Question: I'm trying to display a datetime column from MSSQL. However when I was displaying the date from the database, it appears as this.

There is a .0 at the back of the time. Is there anyway to remove the .0? By the way, I'm using grails. This is my codes, hope you guys can help out over here. :)
'''
def result = sql.rows("select * from user")
def example = sql.rows(query)
[result:result]
'''
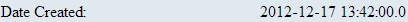
Answer: In your gsp while displaying your date you can format it like:
'''
<g:formatDate format="yyyy-MM-dd HH:mm:ss" date="${result?.date}"/>
'''
You can find the formatDate documentation <URL>